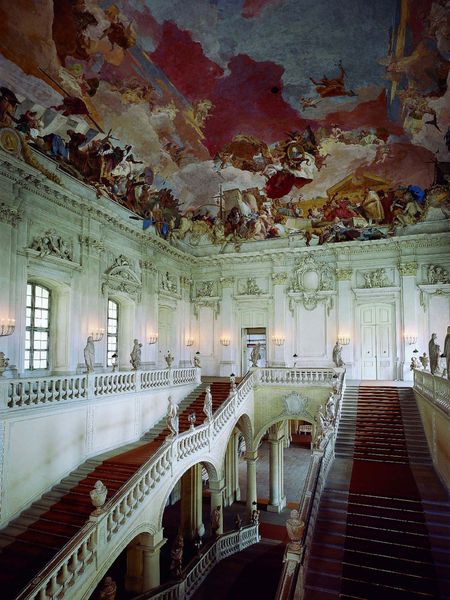
Titel: Residenz Würzburg
Künstler: Balthasar Neumann
Standort: Würzburg, Residenz (EU - D - B)
Schlagwörter: himmel, fenster, licht, lichter, säulen, haus, rot, teppich, architektur, barock, decke, rokoko, farbe, treppe, treppen, stuck, geländer, galerie, foto, fotografie, balustrade, skulpturen, statuen, residenz, fresken, trepe, treppenhaus, deckengemälde, fresko, museum, deckenmalerei, würzburg, baluster, stiegen, stiege, skulturen, neumann, stiegenaufgang, deckenmalerein